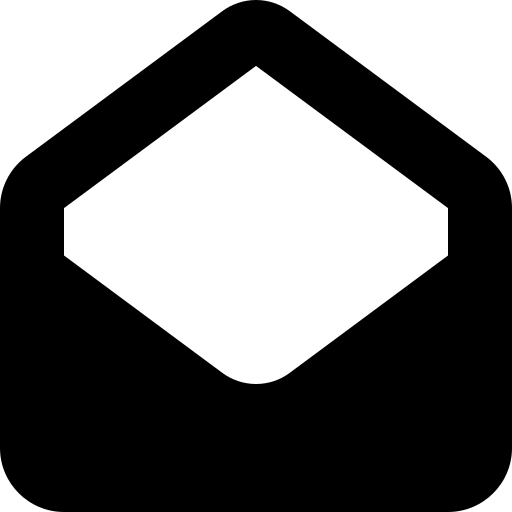
Tags: icon, FontAwesome, fa-icon, solid, envelope, open